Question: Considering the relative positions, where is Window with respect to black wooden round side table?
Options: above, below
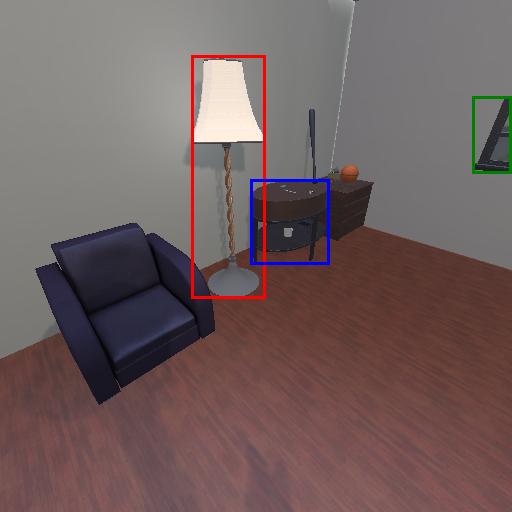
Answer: above